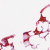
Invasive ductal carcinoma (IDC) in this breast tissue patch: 0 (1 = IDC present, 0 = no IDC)